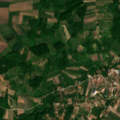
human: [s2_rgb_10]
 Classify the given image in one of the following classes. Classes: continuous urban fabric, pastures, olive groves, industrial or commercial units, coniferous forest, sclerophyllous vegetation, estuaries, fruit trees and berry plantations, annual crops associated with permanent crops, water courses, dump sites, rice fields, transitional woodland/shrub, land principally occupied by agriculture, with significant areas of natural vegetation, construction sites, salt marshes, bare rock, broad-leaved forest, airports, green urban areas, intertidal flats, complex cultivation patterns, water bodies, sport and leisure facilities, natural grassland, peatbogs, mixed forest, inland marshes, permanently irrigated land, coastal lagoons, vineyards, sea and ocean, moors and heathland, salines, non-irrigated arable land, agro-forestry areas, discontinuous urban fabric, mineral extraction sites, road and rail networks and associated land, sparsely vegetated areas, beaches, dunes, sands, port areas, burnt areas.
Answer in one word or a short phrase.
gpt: discontinuous urban fabric, non-irrigated arable land, complex cultivation patterns, land principally occupied by agriculture, with significant areas of natural vegetation, broad-leaved forest